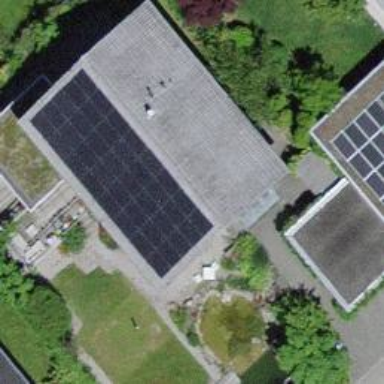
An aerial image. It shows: Solar power generator utilizing photovoltaic technology with solar photovoltaic panels.